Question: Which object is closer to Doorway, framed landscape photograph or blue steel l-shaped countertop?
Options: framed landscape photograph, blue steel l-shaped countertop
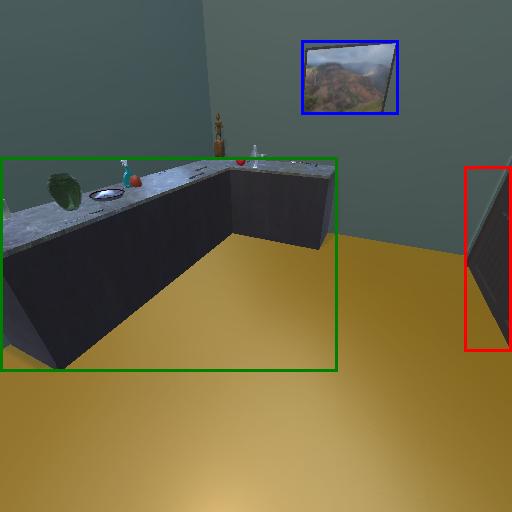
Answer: framed landscape photograph